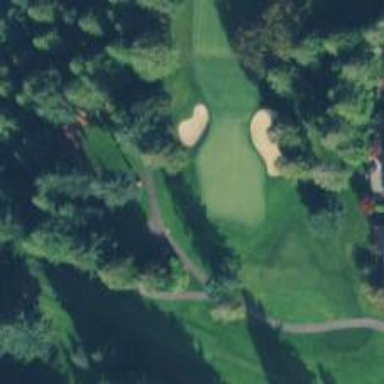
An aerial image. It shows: Golf hole.